Question: Gnuplot tends to clutter the x-axis in timeseries plots. See the following image for an example of labels with narrow spacing:

Is there a way to make gnuplot avoid such narrow spacing? Preferably this should be done within the gnuplot script to generate the plot.
I generated the plot with the following gnuplot script and a file of random data:
'''
set terminal png
set output "plot.png"
set timefmt "%s"
set xdata time
set xlabel "time"
set ylabel "Random Data"
set boxwidth 600
set style fill solid 0.5
set key below
plot "random.dat" using 1:2 w boxes title ".60"
'''
Note: I am using Gnuplot 4.6.
1. Writing less times should be sufficient for this.
2. An example file to produce the plot is available at http://pastebin.com/w0kia7Dt
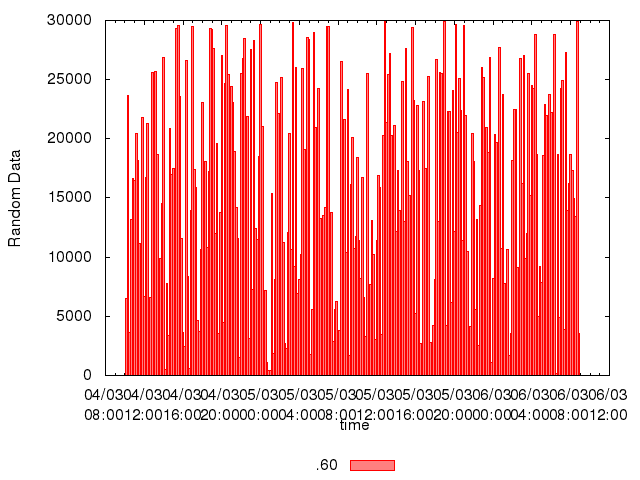
Answer: You can use 'set xtics' to mark less points on your x-axis. The first and last argument must be in the same format as your times, in your case '%s', or seconds since the UNIX epoch. The middle argument is the number of seconds.
For example, to mark every 8 hours, rather than every 4 as above, you could do something like this:
'''
hours = 8
start = "<PHONE>"
end = "<PHONE>"
set xtics start, hours * 3600, end
'''
You can obtain those start and end values using the 'date' command in your terminal
'''
date -d "2014-03-04 08:00" +%s
'''
You could also get them into your script using the gnuplot 'system' command
'''
end = system("date -d '2014-03-06 12:00' +%s")
'''
See 'help set xtics time_axis' for more details.